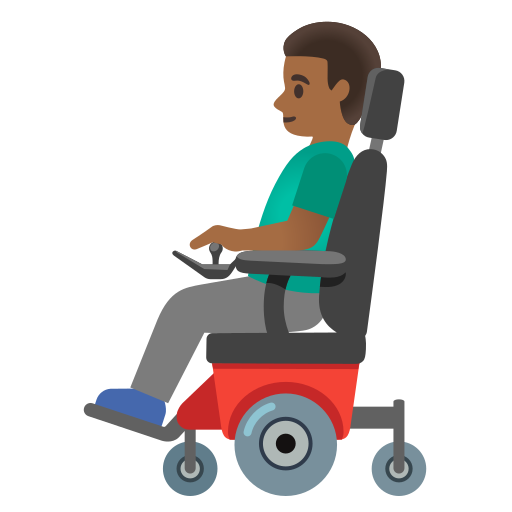
Emoji: 👨🏾‍🦼